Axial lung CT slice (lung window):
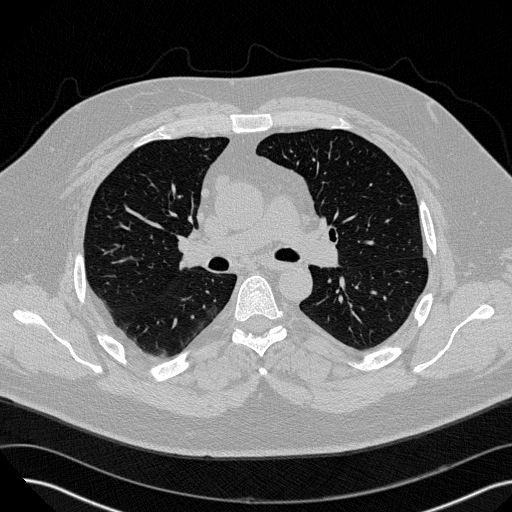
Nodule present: no